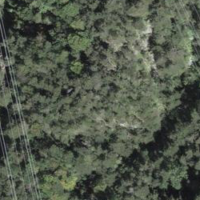
EUNIS habitat code: 43
Species observed at this site:
Hippocrepis emerus